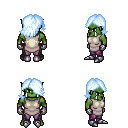
a pixel art fantasy rpg character, male body template, orc, green skin, white tunic, magenta pants, white cyan swoop hairstyle, metal gloves, metal boots, four views (front, back, left, right), 2x2 character sprite sheet, small pixel art, hard edges, no anti-aliasing